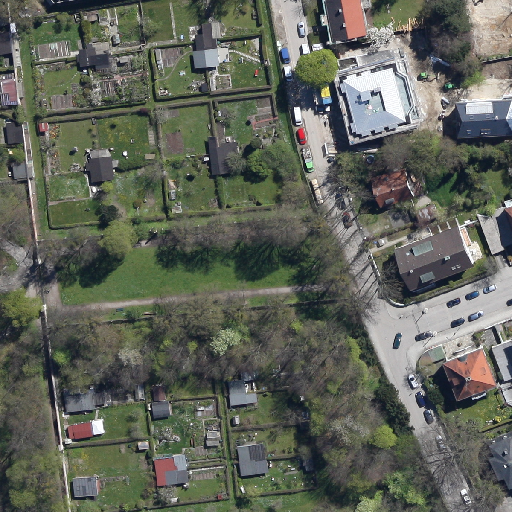
Referring expression: car